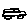
Label: car